Question: Why can't I access properties of my class from within a C function?
This is what I mean:

This is my code:
'''
@interface MandelGenerator : NSWindow <NSWindowDelegate>
{
//Displays the image
IBOutlet JSImageView *imageView;
}
@end
'''
/
'''
#import "MandelGenerator.h"
@implementation MandelGenerator
void test(void) {
imageView = nil;
}
@end
'''
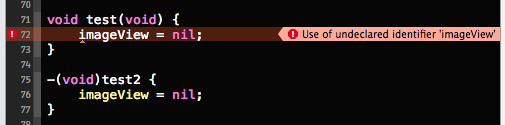
Answer: A C function, unlike the instance method of a class, has no association with an Objective-C class. Just being in the same .m file as the class means nothing -- unlike an instance method, which is called an instance by means of sending a message to it (thus providing the context necessary to know imageView of all the imageViews that might exist as properties of instances of MandelGenerators), a C function isn't called on anything and can only "see" global variables and variables that are passed in to it as parameters. If you want this to work, you would need to change that C method to
'''
void test(MandelGenerator* generator) {
generator.imageView = nil;
}
'''
Assuming that 'imageView' is actually a property (it looks like an ivar to me).